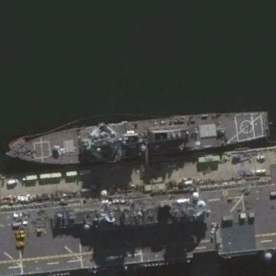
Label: destroyer